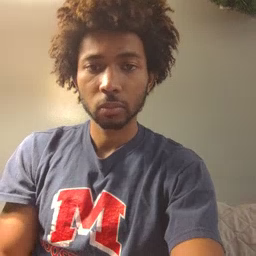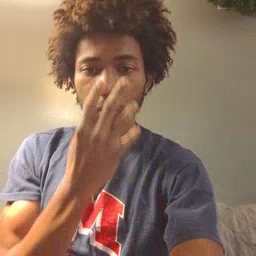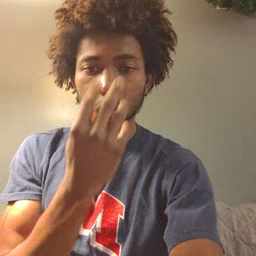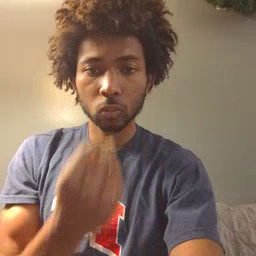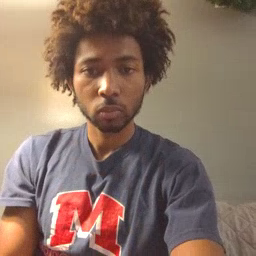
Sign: wolf